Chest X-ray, PA view. Patient: 40 years old, sex F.
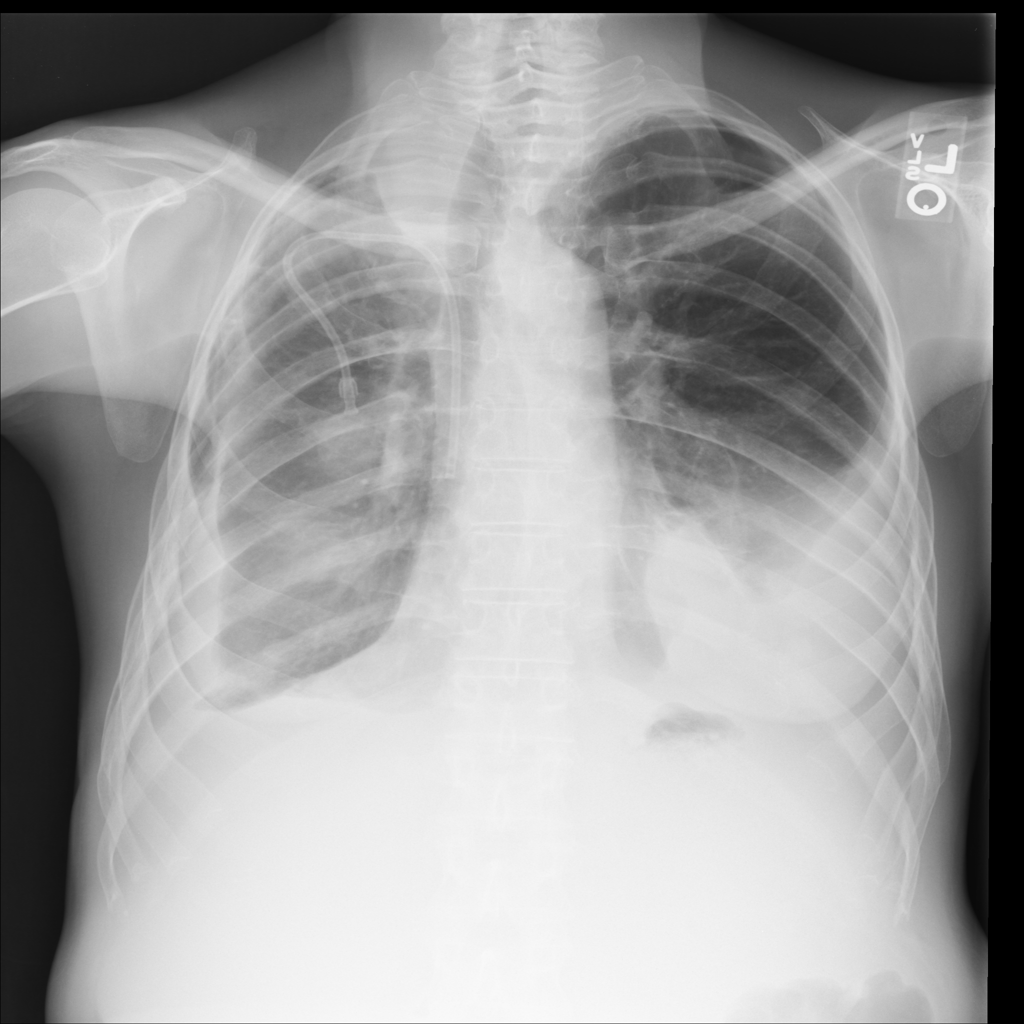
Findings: Effusion